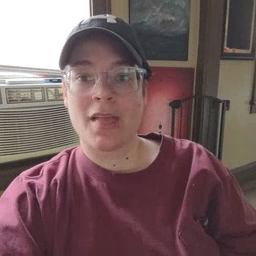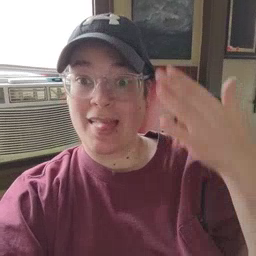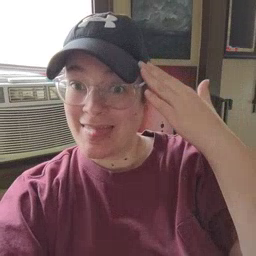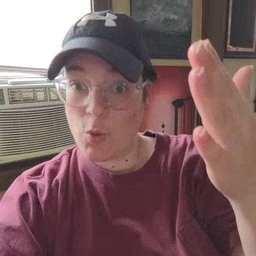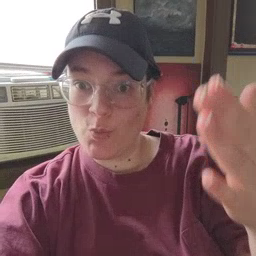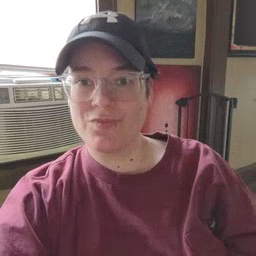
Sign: hello